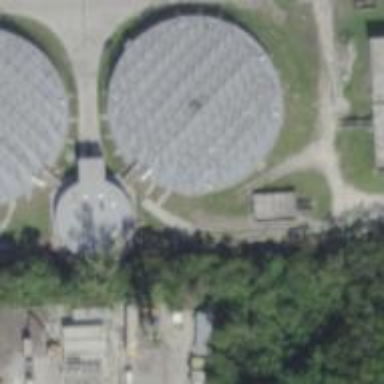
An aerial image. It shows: Dome-shaped building designated as storage tank.